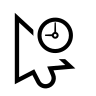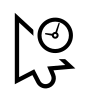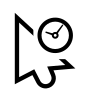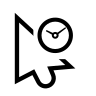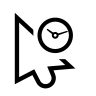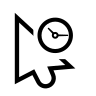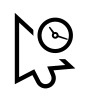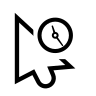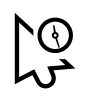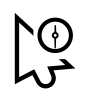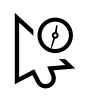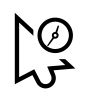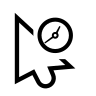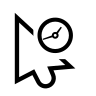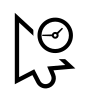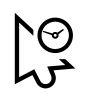
Cursor type: progress
OS/theme: linux-xcursor-pro
Variant: white